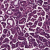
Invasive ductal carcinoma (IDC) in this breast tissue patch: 1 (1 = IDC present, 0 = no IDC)